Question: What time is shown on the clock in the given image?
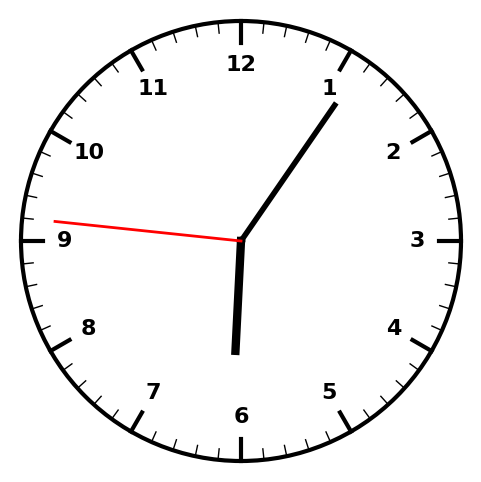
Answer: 06:05:46